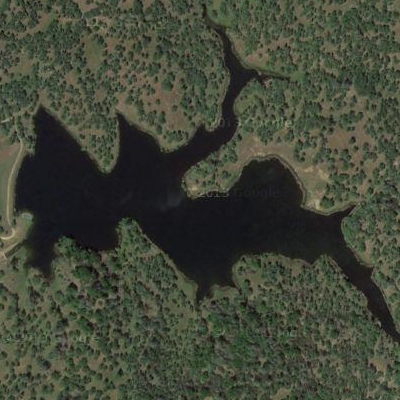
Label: dRiverLake